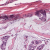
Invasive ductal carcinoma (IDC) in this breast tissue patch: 1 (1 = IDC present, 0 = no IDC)